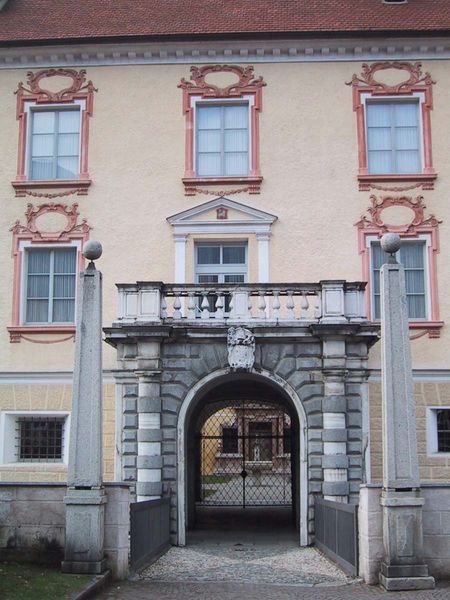
Titel: Bischöfliche Residenz in Brixen
Künstler: Albrecht Lucchese
Standort: Brixen, Bischöfliche Residenz (EU - I - Südtirol)
Schlagwörter: weiß, dreieck, gelb, fenster, glas, grau, orange, säulen, gebäude, haus, rot, wand, architektur, barock, sockel, stein, brücke, gitter, boden, klassizismus, front, brunnen, balkon, ansicht, bogen, fassade, giebel, mauer, hof, loge, rundbogen, detail, ornamente, tor, foto, eingang, innenhof, torbogen, reihe, kugel, kugeln, portal, wappen, sims, fensterscheiben, schloß, vergittert, obelisk, emblem, stockwerke, rocaille, obelisken, freimaurer, pfeilder, balsturade, fenstewrreihe, goldenes dreieck